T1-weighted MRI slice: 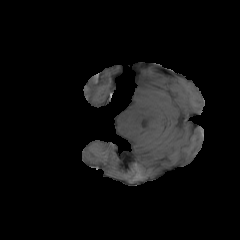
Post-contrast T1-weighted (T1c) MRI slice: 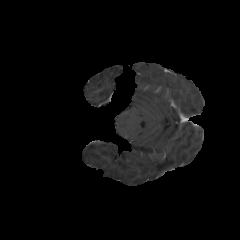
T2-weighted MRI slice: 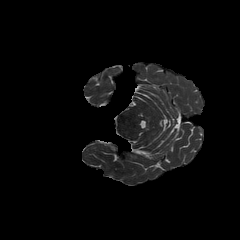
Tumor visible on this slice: no